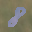
Label: 8